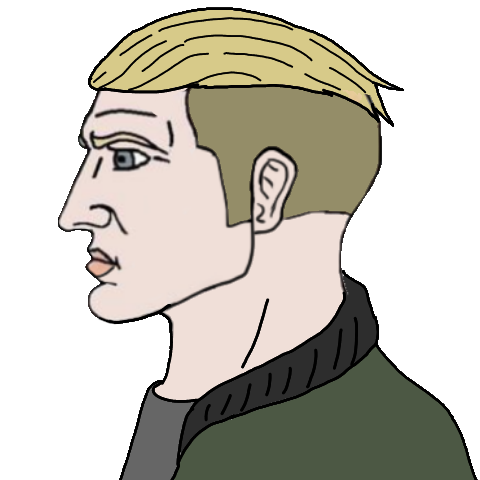
Label: 4_Yes_Chad